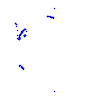
Particle: proton